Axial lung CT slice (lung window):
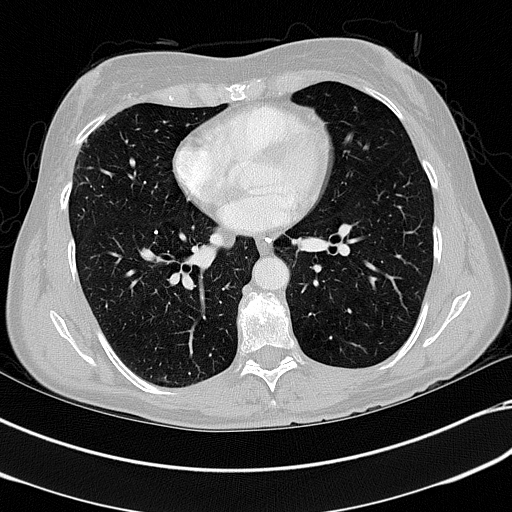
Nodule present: yes
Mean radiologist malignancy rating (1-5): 1.5